Question: I am programmatically changing the tab bar item for my tab bar at runtime.
The whole UI of my app uses Storyboards and this is the only area where I am making the UI changes in code.
So, the UI changes depending on a property. If this property cannot be found, the array of viewControllers changes to the new array that contains the new UIView.
Here's my code for the TabBarController.m:
'''
NSArray *arrayOfControllers = self.viewControllers;
NSMutableArray *newArrayOfControllers = [[NSMutableArray alloc]init];
for (id controller in arrayOfControllers)
{
[newArrayOfControllers addObject:controller];
}
if ( !isMember)
{
NotMemberVC *vc = [[NotMemberVC alloc]init];
vc.tabBarItem = [[UITabBarItem alloc] initWithTitle:@"Test" image:[UIImage imageNamed:@"door-sign.png"] tag:0];
[newArrayOfControllers removeLastObject];
[newArrayOfControllers addObject:vc];
self.viewControllers = newArrayOfControllers;
}
'''
And here's what it looks like when I select this new tab bar item:

Any suggestions as to how I can fix this?
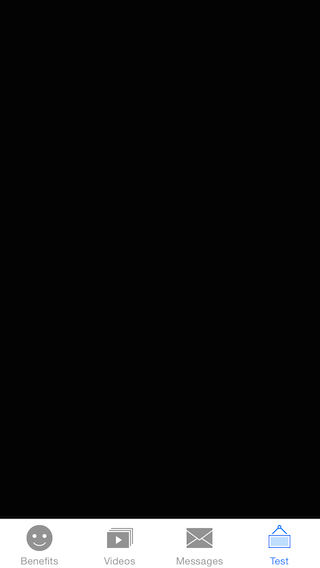
Answer: First of all you don't need to do a for cycle when you have a method to do a 'mutableCopy' of the array:
'''
NSArray *arrayOfControllers = self.viewControllers;
NSMutableArray *newArrayOfControllers = [arrayOfControllers mutableCopy];
'''
then here, . In this case , and so , and then:
'''
if ( !isMember)
{
NotMemberVC *vc = [self.storyboard instantiateViewControllerWithIdentifier:@"Your_Identifier_ViewController_Storyboard"];
vc.tabBarItem = [[UITabBarItem alloc] initWithTitle:@"Test" image:[UIImage imageNamed:@"door-sign.png"] tag:0];
[newArrayOfControllers removeLastObject];
[newArrayOfControllers addObject:vc];
//Here make a copy to come back to immutable array
self.viewControllers = [newArrayOfControllers copy];
}
'''